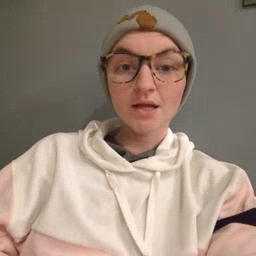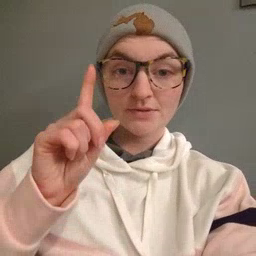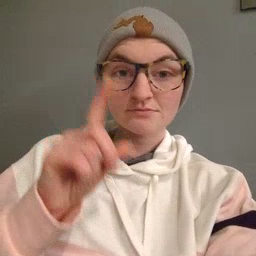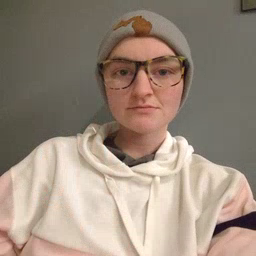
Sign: up